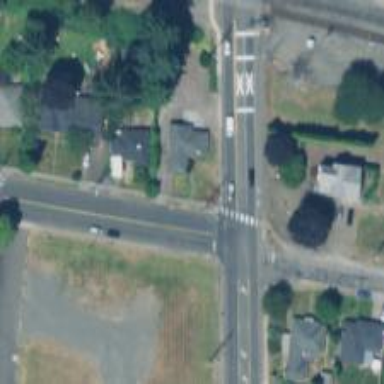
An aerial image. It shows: Uncontrolled zebra crossing.